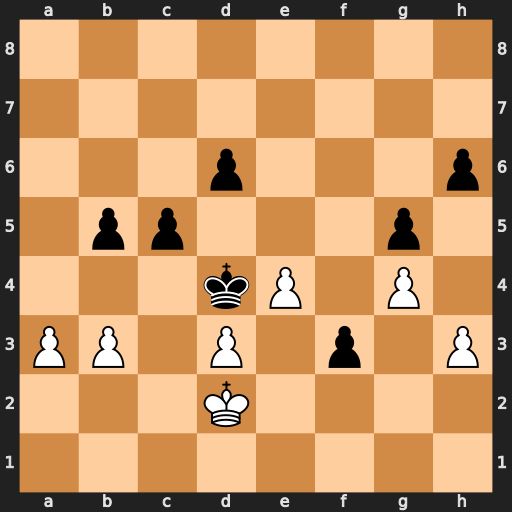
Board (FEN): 8/8/3p3p/1pp3p1/3kP1P1/PP1P1p1P/3K4/8
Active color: w
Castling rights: -
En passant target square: -
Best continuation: a4 f2 Ke2 b4 a5 f1=Q+ Kxf1